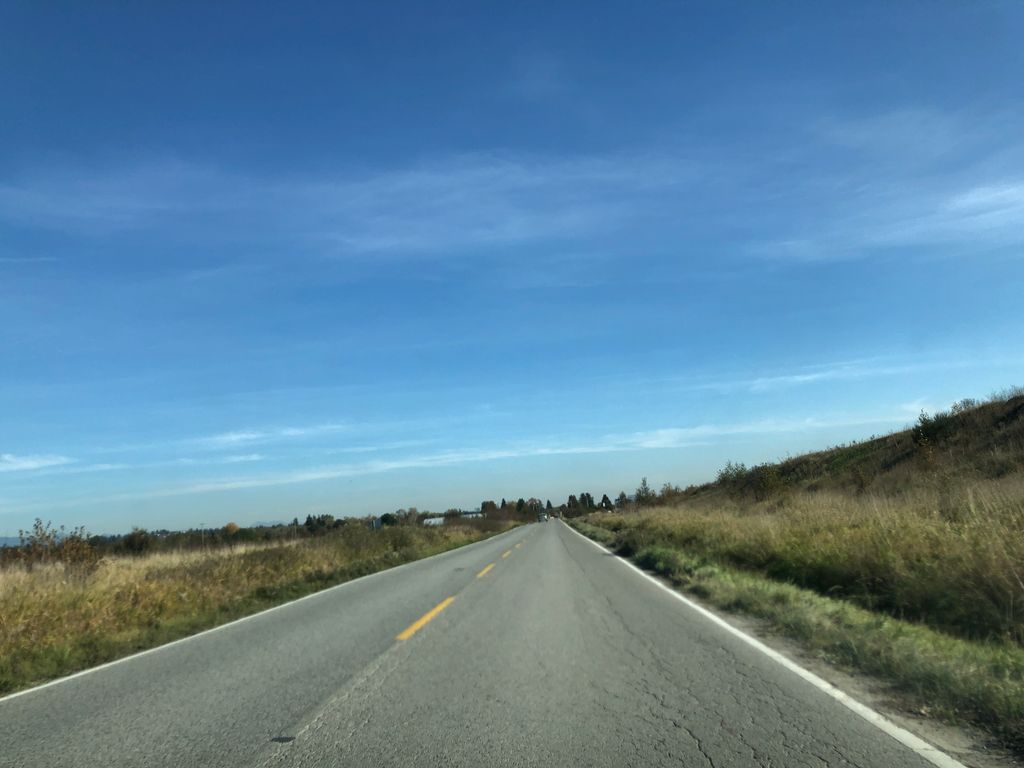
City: vancouver